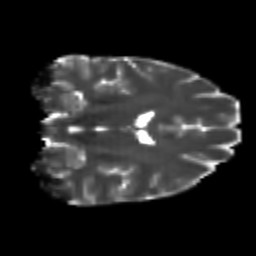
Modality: T2w
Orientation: coronal
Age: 22
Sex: female
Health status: healthy
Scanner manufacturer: philips
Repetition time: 7.475 s
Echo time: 0.08753 s